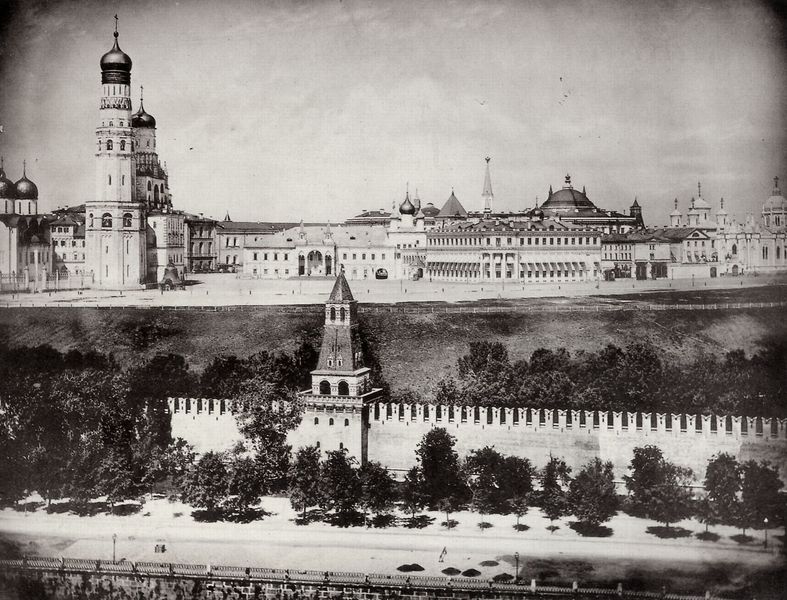
Titel: Blick auf den Kreml
Künstler: Russischer Photograph
Schlagwörter: baum, himmel, schatten, wasser, weiß, wolken, bäume, fluss, landschaft, stadt, ufer, braun, fenster, grau, lampen, laterne, laternen, schwarz, strasse, dach, gebäude, gras, park, rasen, schloss, wiese, wolke, zaun, alt, barock, spitze, feld, weite, busch, büsche, kirche, gold, personen, pflanzen, kirchturmspitze, turm, aussicht, terrasse, ansicht, fassade, russland, hang, dächer, mauer, allee, platz, vogelperspektive, kaimauer, kuppel, leuchten, zinnen, befestigung, foto, fotografie, kirchen, photographie, stadtansicht, kloster, kreuz, kuppeln, türme, zwiebeldach, zwiebelturm, kreml, palast, dom, schwarz weiss, volk, moskau, pantheon, photo, gemäuer, glocke, mauern, verkehr, stadtmauer, dresden, prunk, fotographie, autos, basilika, kaserne, schottland, mauerring, feste, wehrturm, krauz, schwalbenschwanz, orthodox, standtansicht, garnison, garnisonsstadt, fasaden, büsche4, kremlmauer, orthodoxe kirche, stadtturm, kremsl